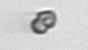
Label: Heterocapsa_rotundata